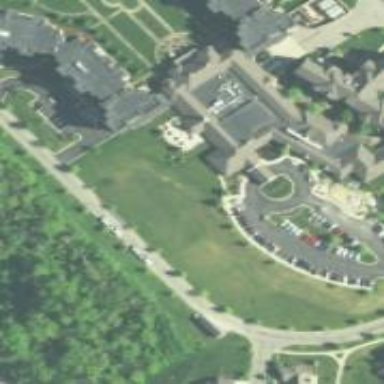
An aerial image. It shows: Nursing home building.